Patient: sex F, age 73
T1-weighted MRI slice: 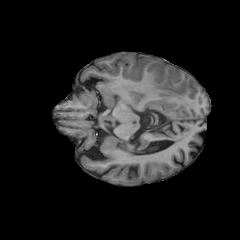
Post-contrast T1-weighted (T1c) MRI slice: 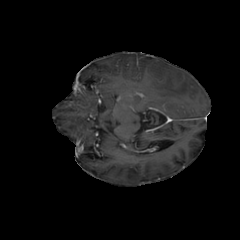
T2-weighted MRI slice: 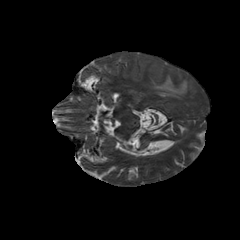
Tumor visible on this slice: yes
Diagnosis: Glioblastoma, IDH-wildtype
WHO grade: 4